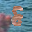
Label: 8